Field crop: maize
Growth stage: 2
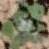
Species: chenopodium